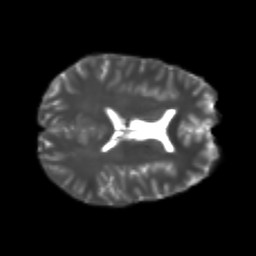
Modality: T2w
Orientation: axial
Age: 22
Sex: male
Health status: healthy
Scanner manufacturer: philips
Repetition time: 7.476 s
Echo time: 0.08753 s